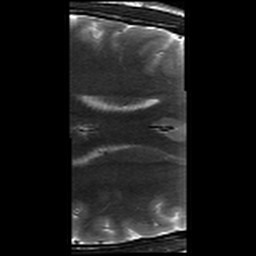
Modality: T2w
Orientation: axial
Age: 24
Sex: male
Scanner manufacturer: siemens
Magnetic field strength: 3 T
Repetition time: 8.02 s
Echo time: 0.08 s